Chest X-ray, PA view. Patient: 57 years old, sex F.
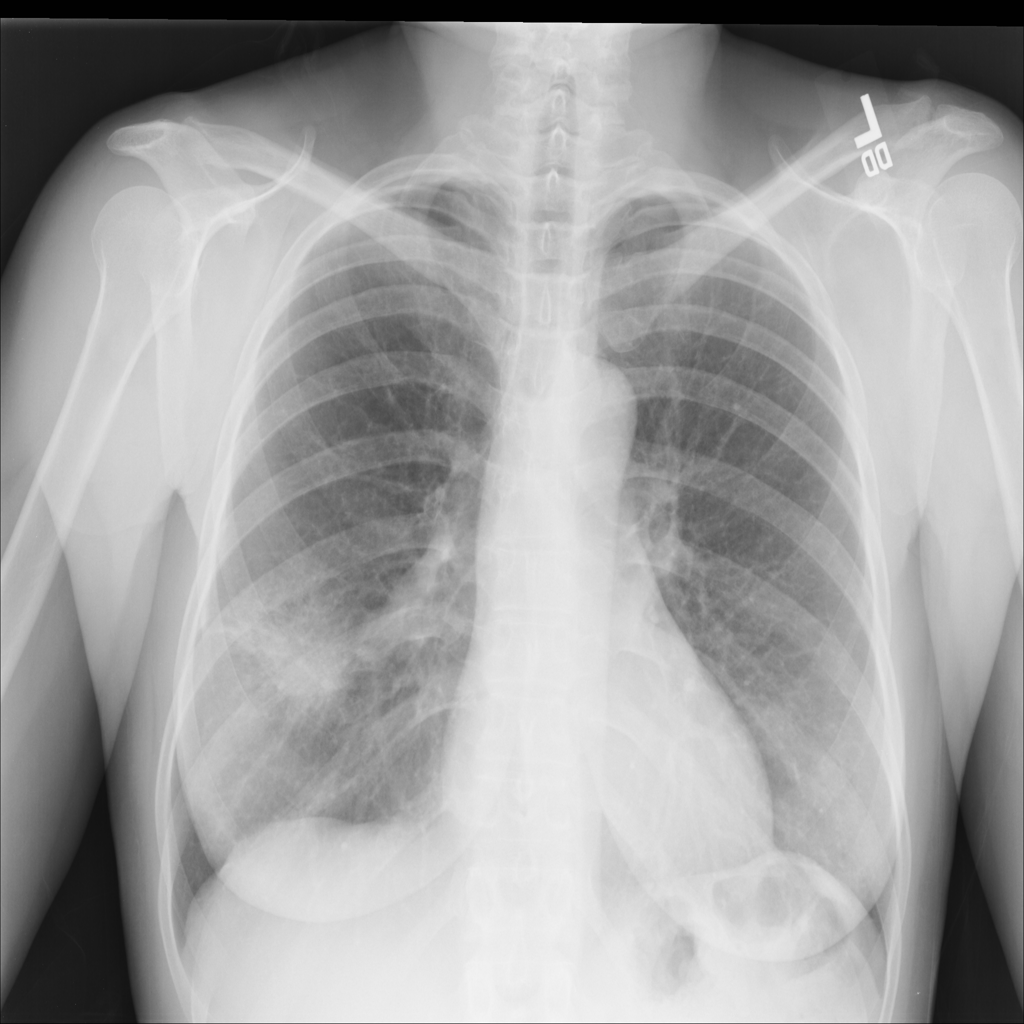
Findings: Mass